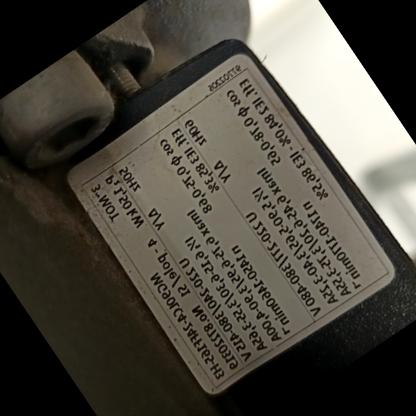
Klasa: tabliczka-znamionowa